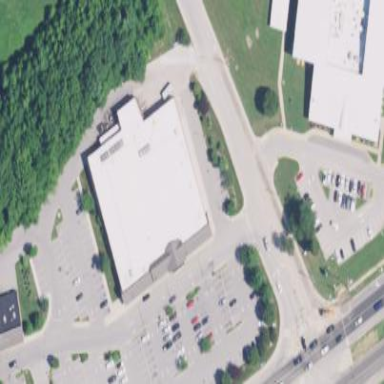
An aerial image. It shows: Supermarket building.